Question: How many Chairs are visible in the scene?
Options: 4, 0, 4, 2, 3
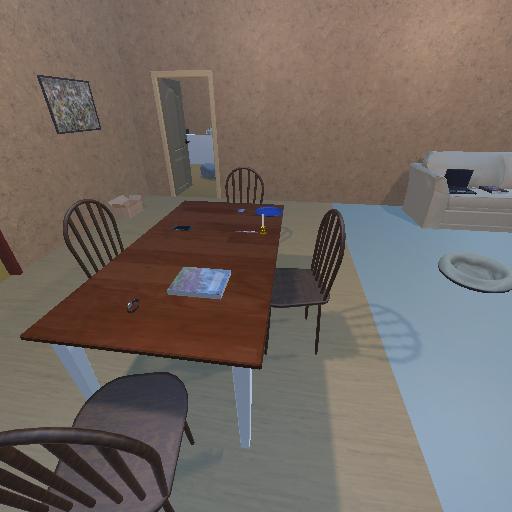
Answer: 4